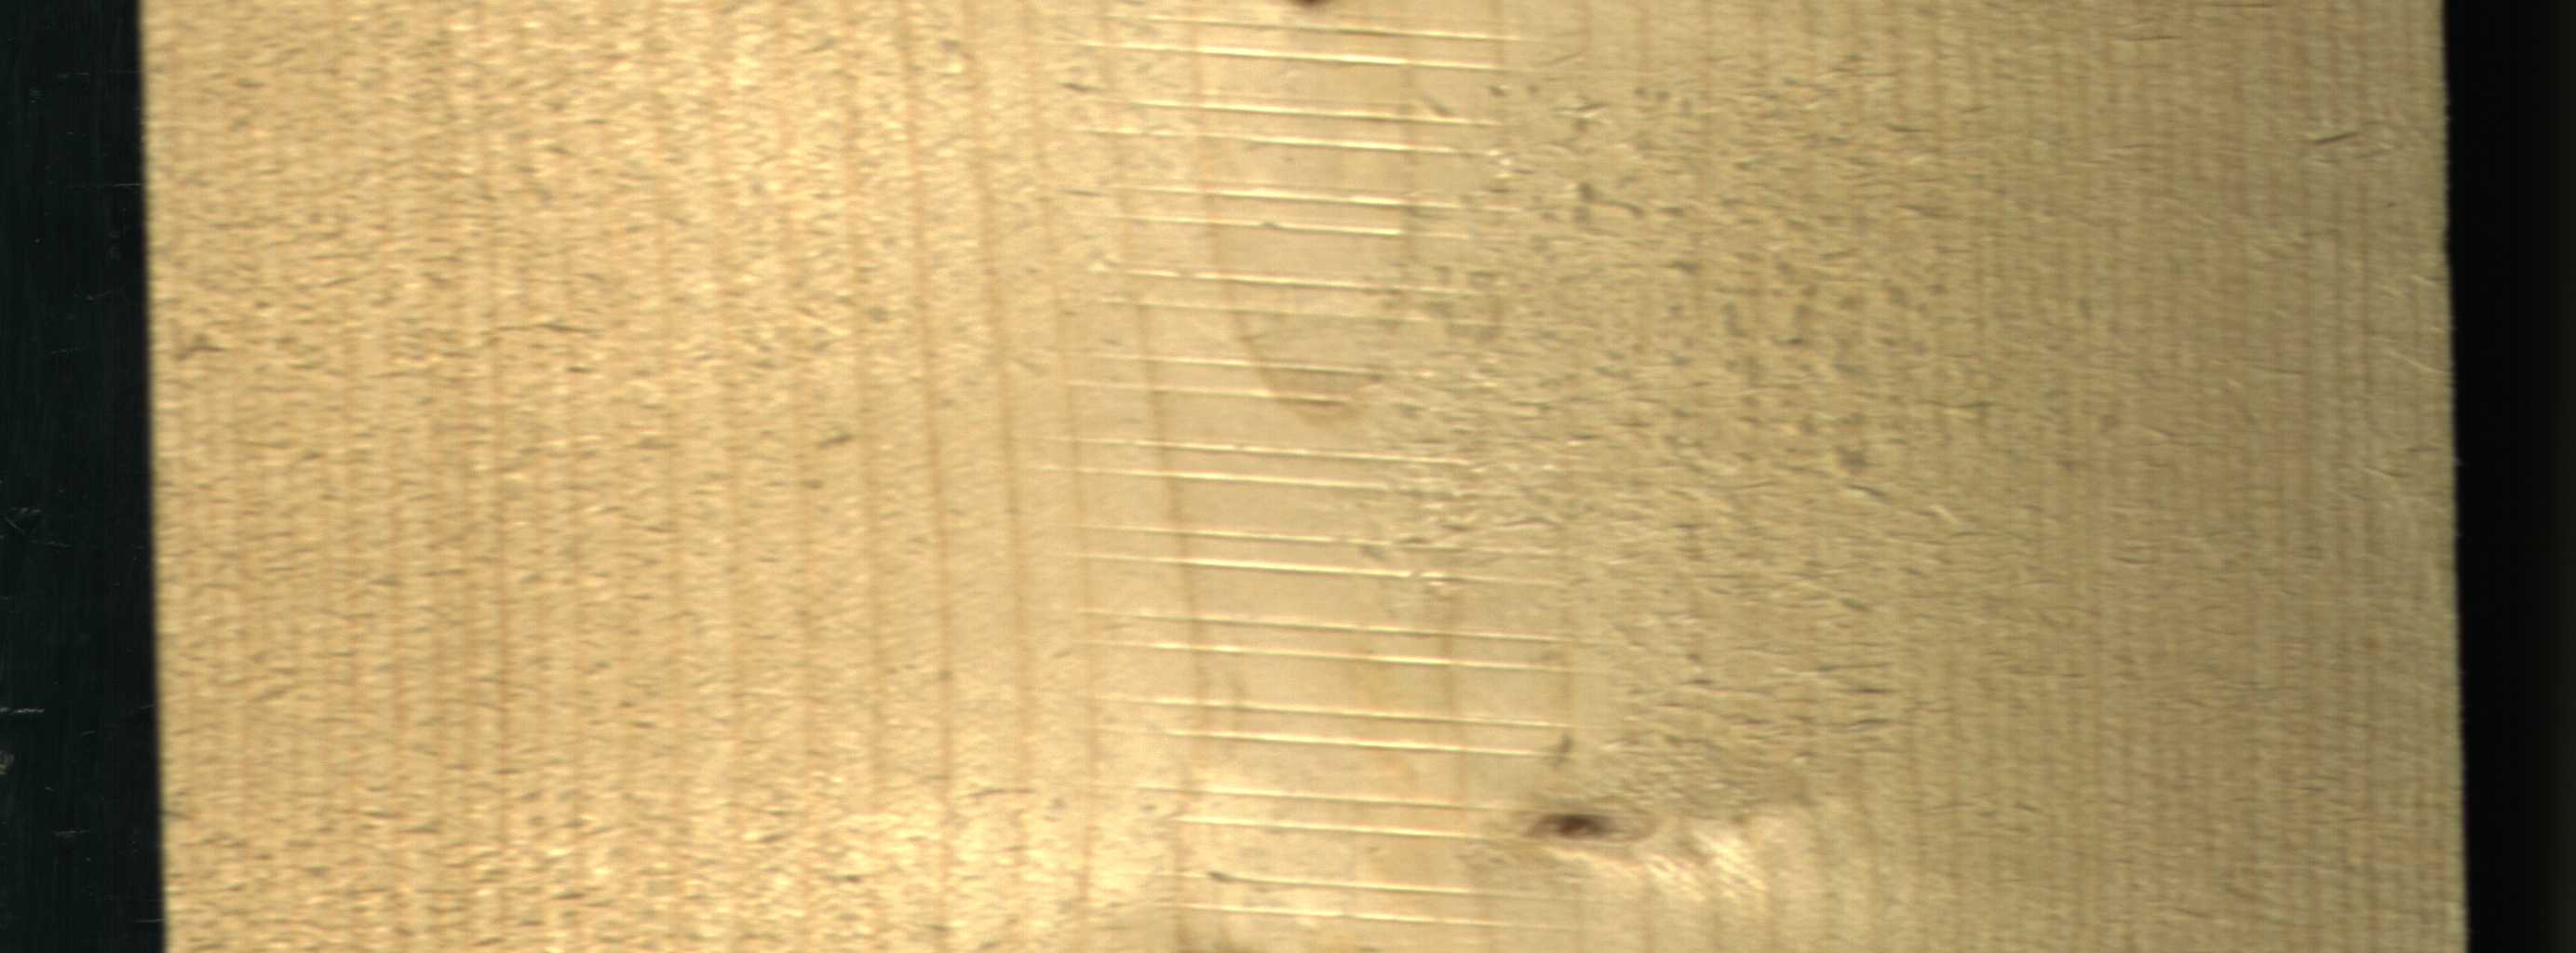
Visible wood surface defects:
Live_Knot